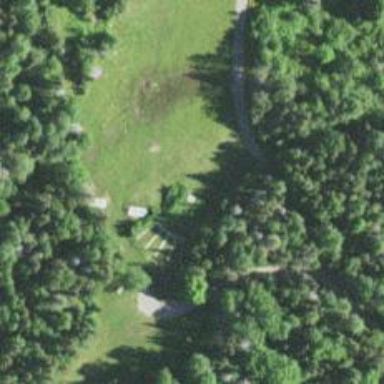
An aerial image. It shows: Shooting ground for the sport of shooting.